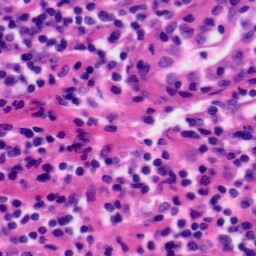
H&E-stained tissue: Tonsil